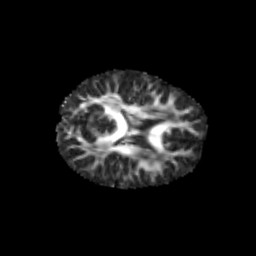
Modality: FA
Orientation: axial
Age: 6
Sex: male
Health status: healthy